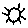
Label: sun